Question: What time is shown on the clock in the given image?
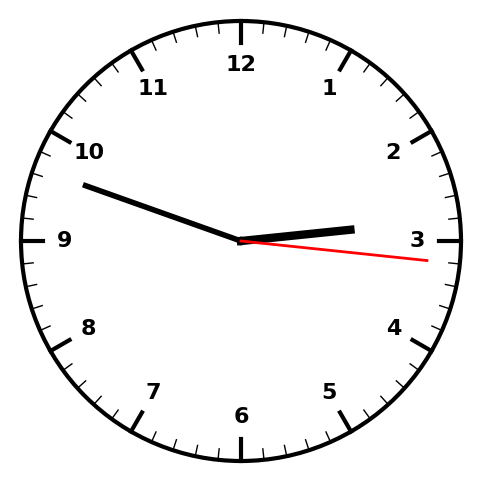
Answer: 02:48:16